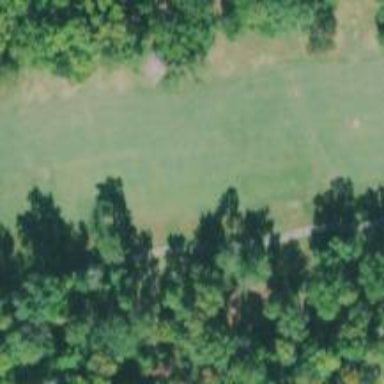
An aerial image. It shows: Golf hole.